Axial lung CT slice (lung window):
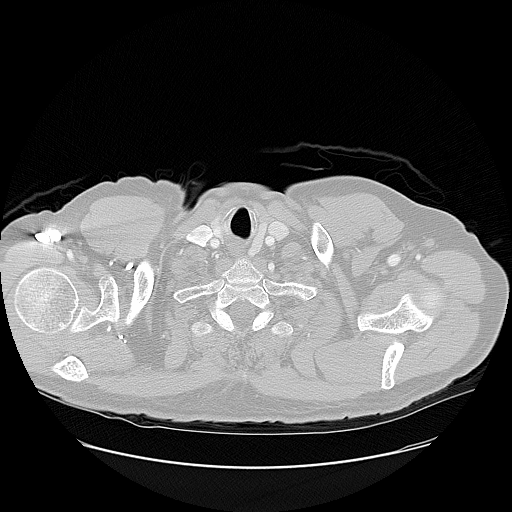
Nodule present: no